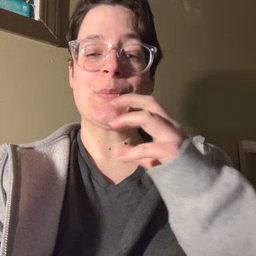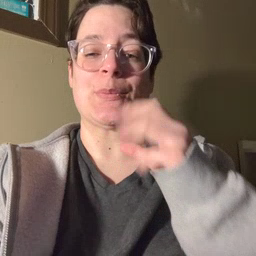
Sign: old